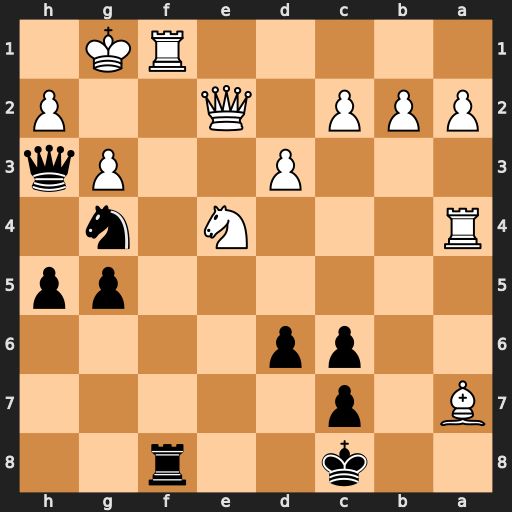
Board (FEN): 2k2r2/B1p5/2pp4/6pp/R3N1n1/3P2Pq/PPP1Q2P/5RK1
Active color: b
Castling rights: -
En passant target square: -
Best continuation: Rxf1+ Qxf1 Qxh2#